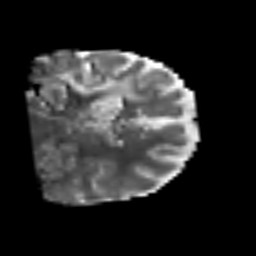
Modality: MD
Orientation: coronal
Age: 55
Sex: male
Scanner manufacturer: siemens
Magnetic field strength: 3 T
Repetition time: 6.1 s
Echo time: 0.101 s